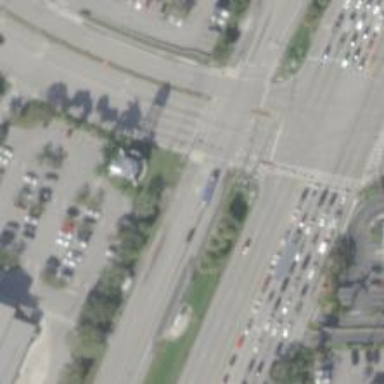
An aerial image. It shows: Asphalt busway.